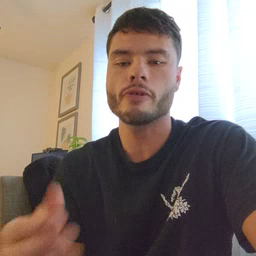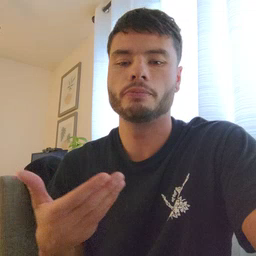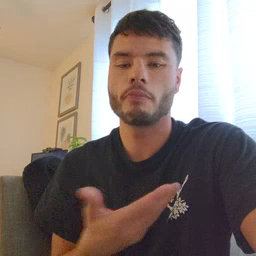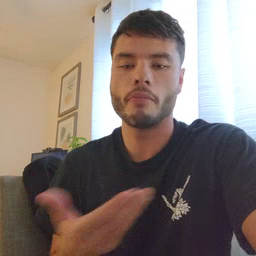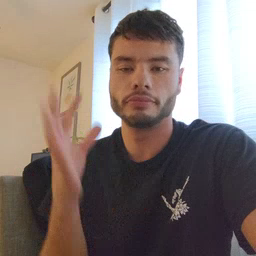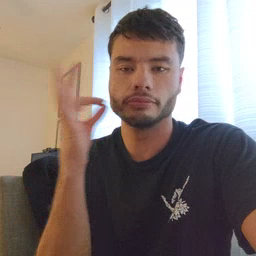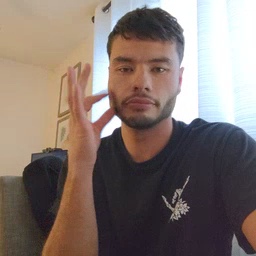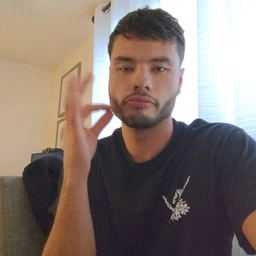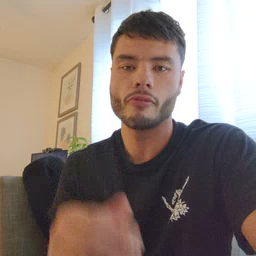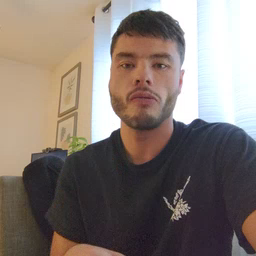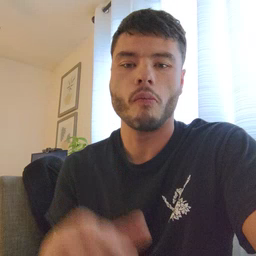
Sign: kitty